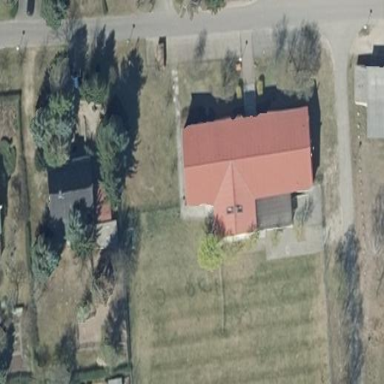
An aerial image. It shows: House with gabled roof oriented along the structure.